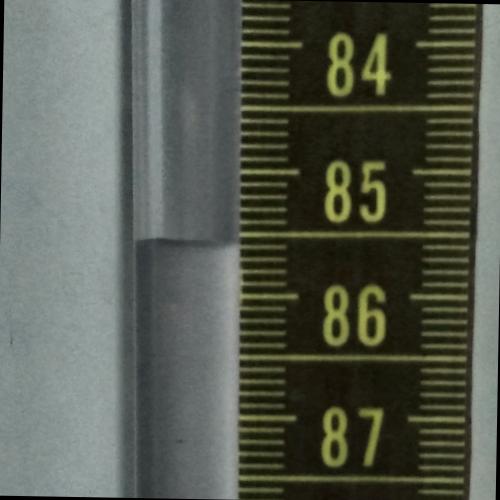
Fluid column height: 85.6 cm